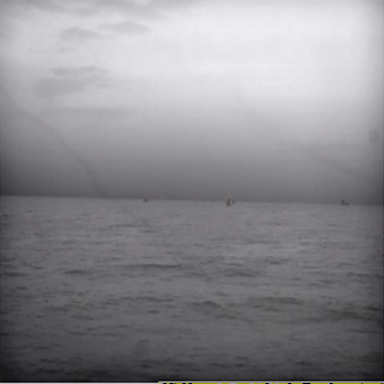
There is a bulk_carrier in the infrared image.